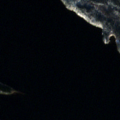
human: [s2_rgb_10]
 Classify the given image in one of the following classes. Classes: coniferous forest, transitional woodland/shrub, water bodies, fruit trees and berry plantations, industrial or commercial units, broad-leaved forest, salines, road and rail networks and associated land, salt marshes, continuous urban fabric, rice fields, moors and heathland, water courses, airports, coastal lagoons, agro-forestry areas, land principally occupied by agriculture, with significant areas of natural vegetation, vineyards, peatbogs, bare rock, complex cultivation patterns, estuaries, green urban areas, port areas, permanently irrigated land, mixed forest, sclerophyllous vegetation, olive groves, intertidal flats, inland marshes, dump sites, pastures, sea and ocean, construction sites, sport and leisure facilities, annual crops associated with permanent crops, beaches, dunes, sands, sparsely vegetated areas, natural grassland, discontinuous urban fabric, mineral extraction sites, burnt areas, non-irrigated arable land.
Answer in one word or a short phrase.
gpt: coniferous forest, mixed forest, water bodies